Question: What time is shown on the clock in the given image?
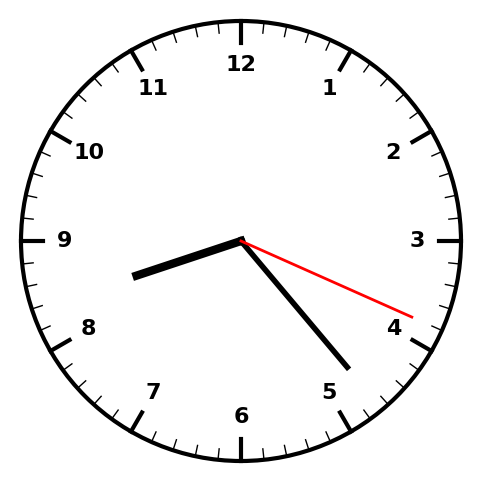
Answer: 08:23:19